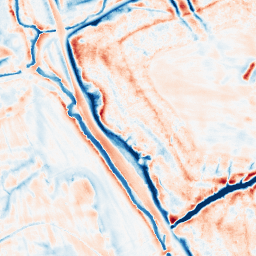
Category: edge_preserving
Decomposition family: bilateral
Decomposition parameters: d: 21
sigma_color: 75
sigma_space: 25
Upsampling method: edge_directed
Upsampling parameters: scale: 4
Upsampling scale: 4